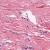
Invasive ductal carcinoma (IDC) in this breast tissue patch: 1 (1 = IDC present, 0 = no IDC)